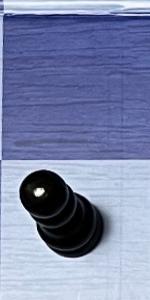
Label: Pawn_Black